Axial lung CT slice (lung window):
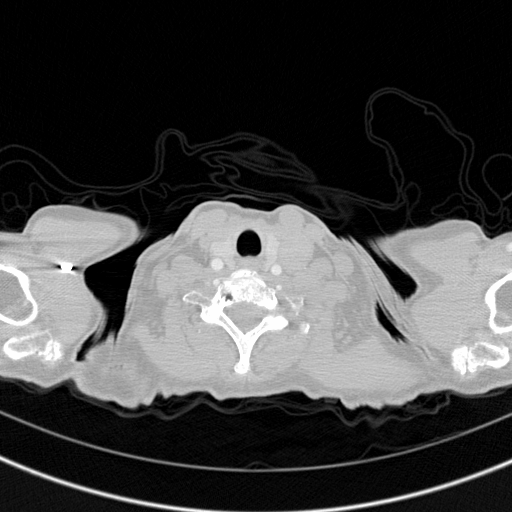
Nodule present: no